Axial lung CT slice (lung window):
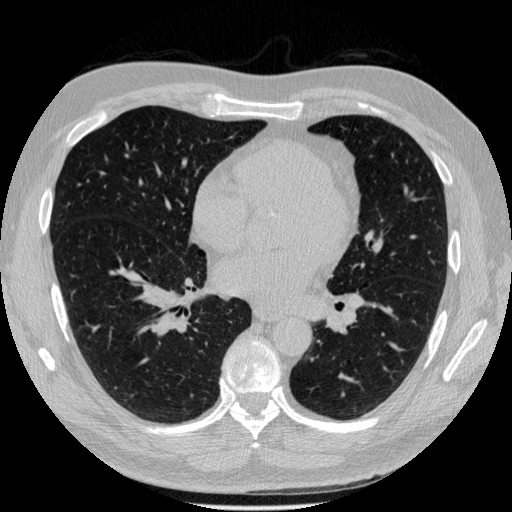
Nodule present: no